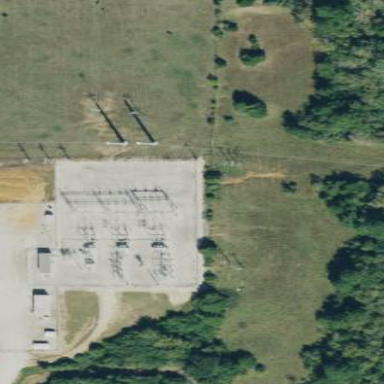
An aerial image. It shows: Outdoor distribution-level power substation enclosed by fence.